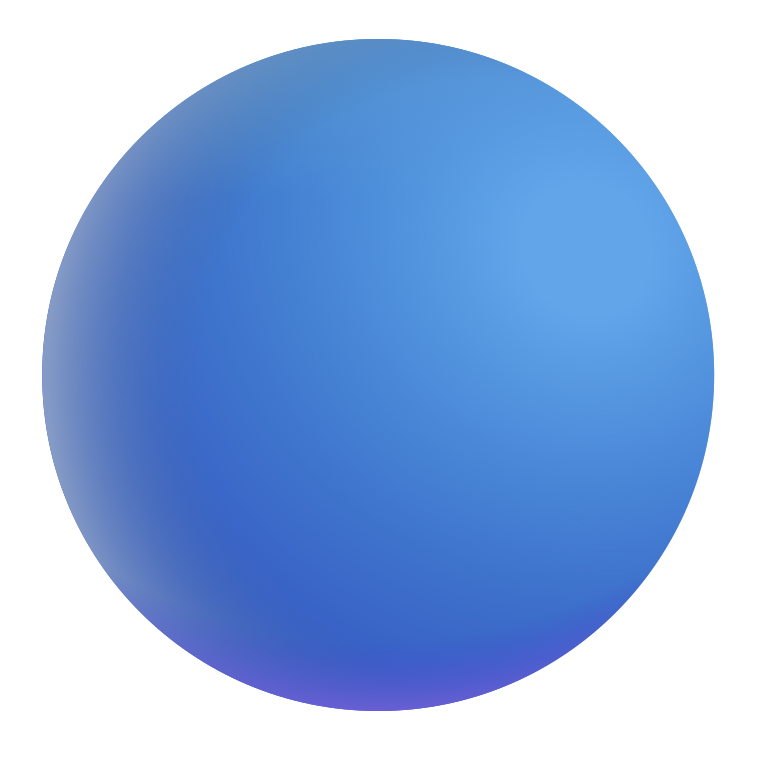
blue circle color